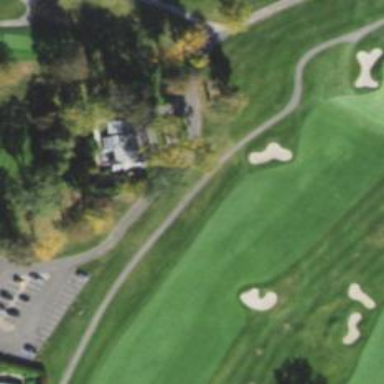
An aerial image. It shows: View of golf hole.